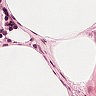
Metastatic tissue present: no